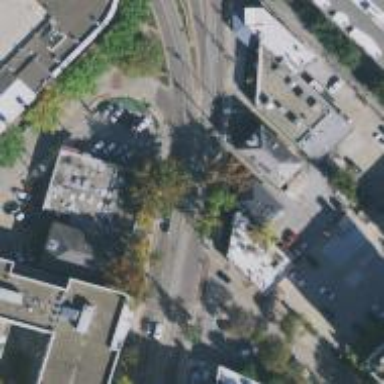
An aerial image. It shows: Tertiary road with separate sidewalks. The road is embedded with tram rails.